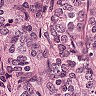
Metastatic tissue present: yes